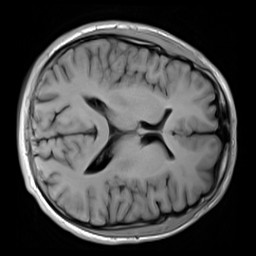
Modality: T1w
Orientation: axial
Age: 26
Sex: male
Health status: healthy
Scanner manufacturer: siemens
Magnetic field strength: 3 T
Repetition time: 4.1 s
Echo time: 0.0085 s